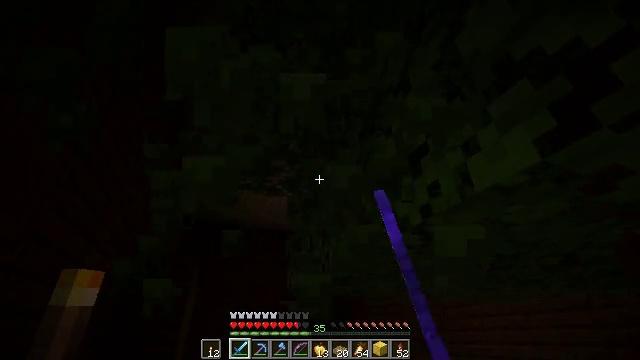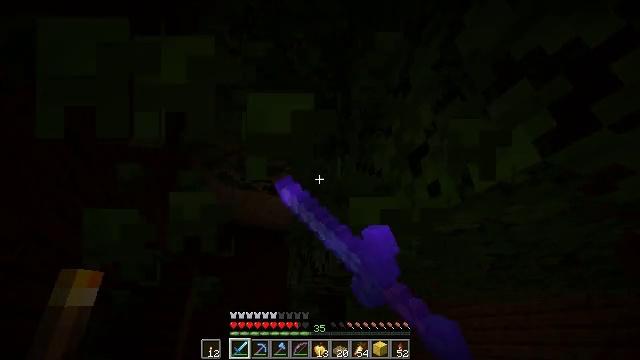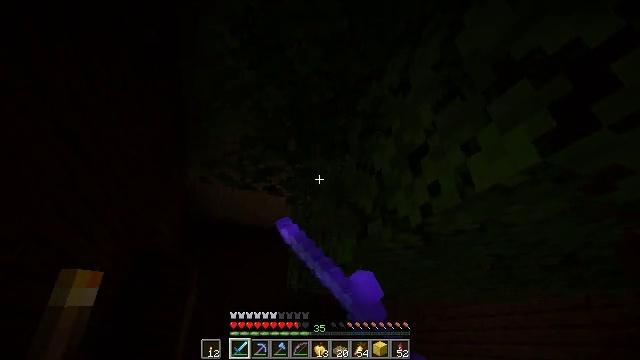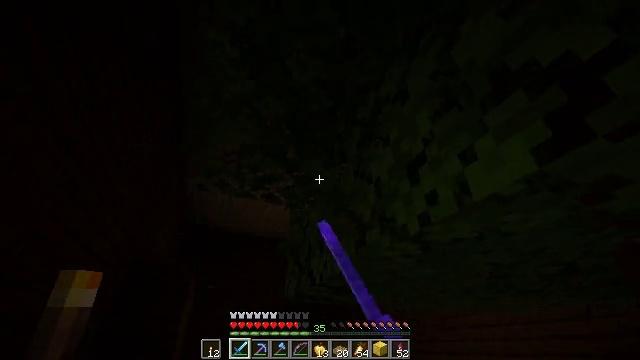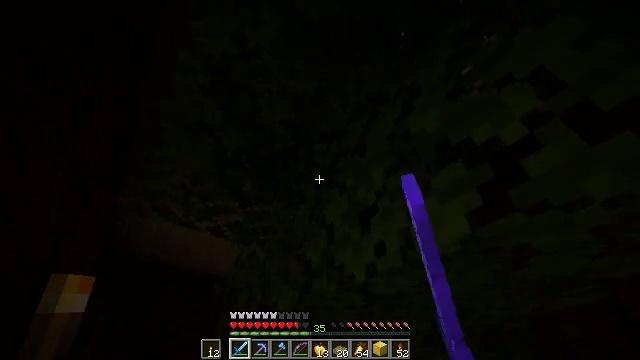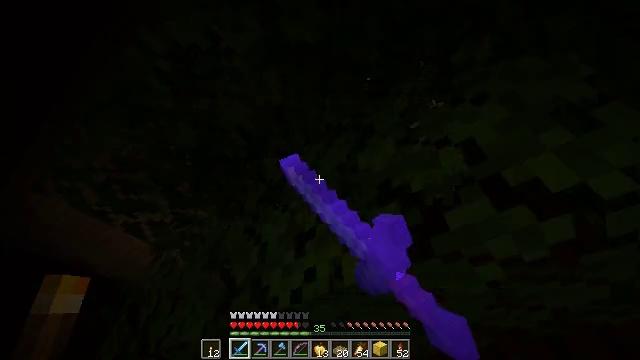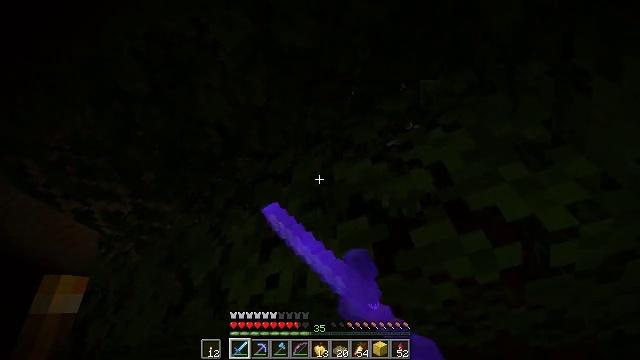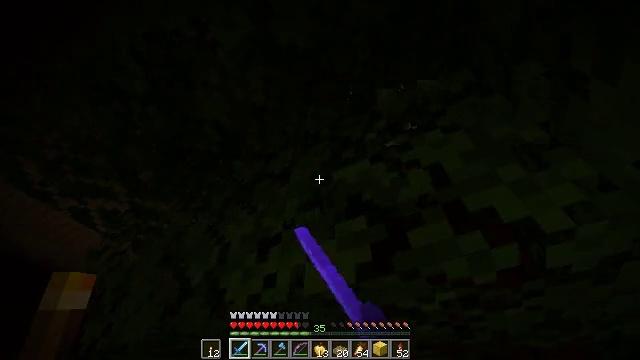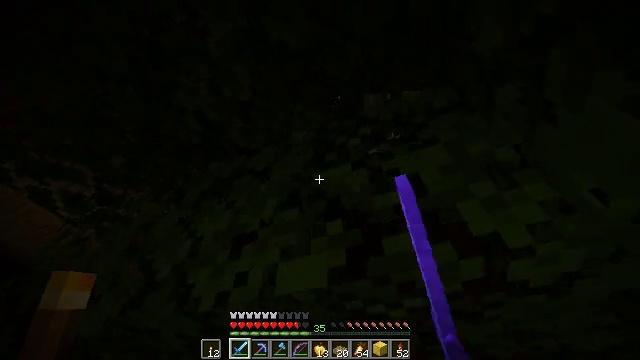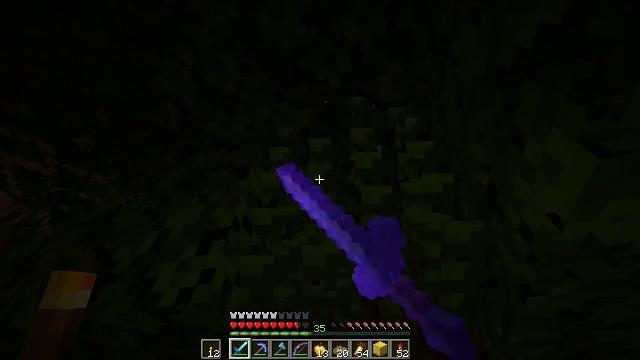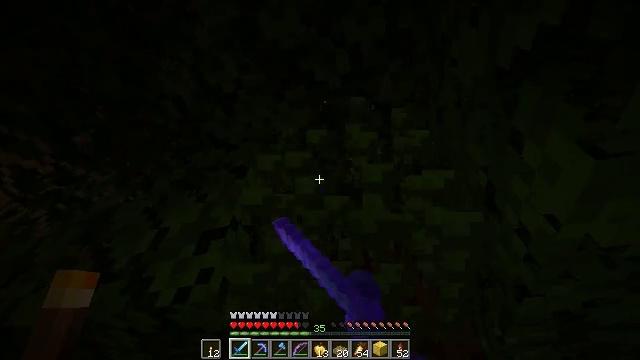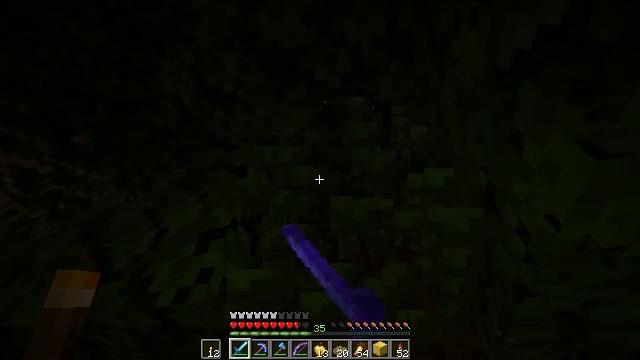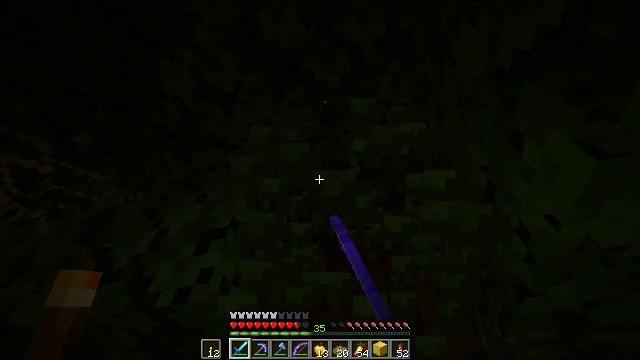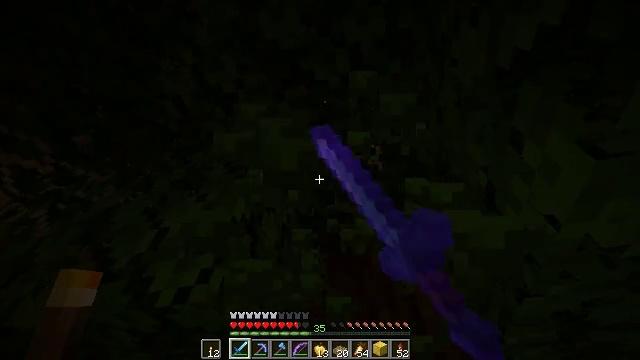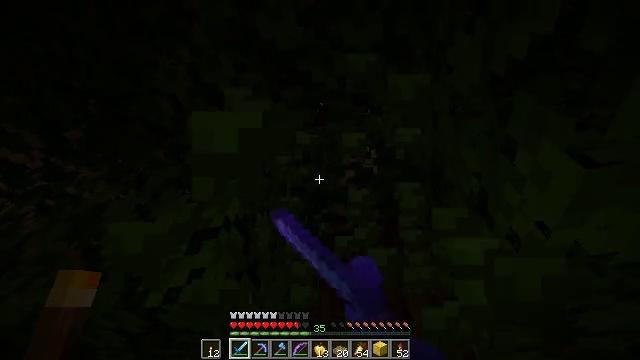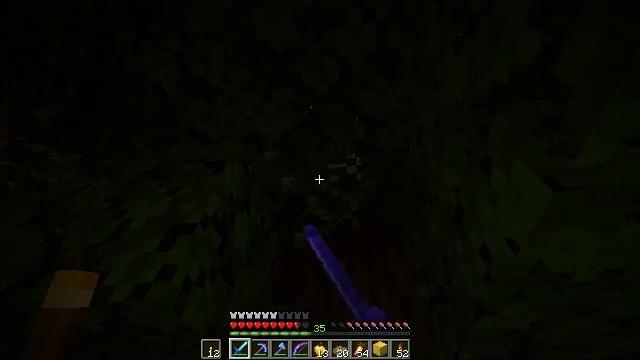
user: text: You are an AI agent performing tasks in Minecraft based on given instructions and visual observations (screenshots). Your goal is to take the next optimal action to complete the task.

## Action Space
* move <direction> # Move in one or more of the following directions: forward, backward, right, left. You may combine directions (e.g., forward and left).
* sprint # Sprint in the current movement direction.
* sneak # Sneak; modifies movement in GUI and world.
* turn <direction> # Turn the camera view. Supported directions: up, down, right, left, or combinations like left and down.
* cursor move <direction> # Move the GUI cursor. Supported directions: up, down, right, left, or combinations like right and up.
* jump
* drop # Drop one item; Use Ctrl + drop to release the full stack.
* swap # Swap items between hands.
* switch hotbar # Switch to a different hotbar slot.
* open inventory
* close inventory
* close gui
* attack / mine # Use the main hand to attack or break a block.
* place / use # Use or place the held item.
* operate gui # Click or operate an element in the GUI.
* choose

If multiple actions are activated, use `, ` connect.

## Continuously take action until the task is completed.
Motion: motion action
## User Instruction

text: Use shears to efficiently mine dark oak leaves.
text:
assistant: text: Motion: attack / mine
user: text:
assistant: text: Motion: attack / mine
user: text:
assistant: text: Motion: turn up, attack / mine
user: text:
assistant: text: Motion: turn right and up, attack / mine
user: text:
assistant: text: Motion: turn right and up, attack / mine
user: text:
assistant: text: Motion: turn right and up, attack / mine
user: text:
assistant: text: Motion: attack / mine
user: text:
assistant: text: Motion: turn right, attack / mine
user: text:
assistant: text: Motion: turn right, attack / mine
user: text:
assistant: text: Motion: attack / mine
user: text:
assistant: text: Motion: attack / mine
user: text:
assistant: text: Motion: attack / mine
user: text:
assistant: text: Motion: attack / mine
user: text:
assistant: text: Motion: turn right, attack / mine
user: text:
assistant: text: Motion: turn right, attack / mine
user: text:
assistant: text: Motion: turn right, attack / mine
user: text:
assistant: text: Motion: attack / mine
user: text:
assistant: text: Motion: attack / mine
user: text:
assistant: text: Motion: attack / mine
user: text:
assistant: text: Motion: attack / mine
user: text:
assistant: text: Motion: attack / mine
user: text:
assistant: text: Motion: attack / mine
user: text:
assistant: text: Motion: attack / mine
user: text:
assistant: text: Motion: attack / mine